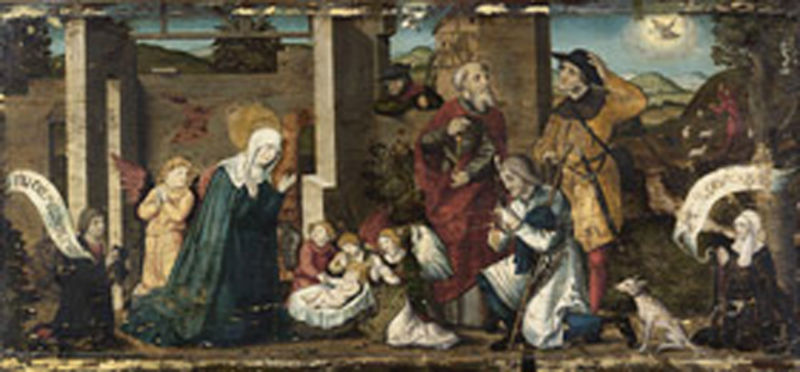
Titel: Anbetung des Kindes durch die Hirten mit einem Stifterpaar
Künstler: Hans Schäufelein (Schule)
Standort: Karlsruhe
Institution: Staatliche Kunsthalle Karlsruhe
Schlagwörter: baum, berg, blau, flügel, gemälde, gott, himmel, kopf, mann, umhang, vogel, weiß, wolken, bäume, frauen, gelb, grün, landschaft, menschen, stadt, braun, bunt, frau, grau, hell, hintergrund, holz, hut, hüte, kleid, licht, männer, nase, stroh, szene, säule, säulen, gebäude, haus, hund, rot, schloss, tier, tiere, tuch, wolke, leute, malerei, bart, bärte, wand, architektur, band, bibel, falten, gesicht, taube, trauer, bild, hände, niederlande, öl, feld, hügel, busch, sonne, boden, auge, gewand, gold, mantel, drei, kind, mutter, personen, gotik, renaissance, bauern, esel, kinder, stock, turm, engel, putte, schrift, fahnen, stab, fahne, berge, mauer, baby, schriftzug, banner, querformat, tafel, gefaltet, kopftuch, wandmalerei, bett, korb, deutsch, faltenwurf, knie, zeigen, unscharf, wände, mond, ruine, umgang, schaf, burg, scheune, religion, stern, nd, text, knien, soldat, nonne, beten, gebet, staunen, altar, besuch, heiligenschein, verschwommen, nimbus, christus, jesus, jesus christus, mauern, zimmermann, kniend, mittelalter, knieen, segen, stall, ehrfurcht, geistliche, schriftrolle, könige, tempel, heilige, fresko, anbeten, heilig, putten, maria, madonna, anbetung, betend, jerusalem, jesu, mutter gottes, hirte, hirten, schäfer, stahl, marie, putti, spruch, christentum, altdeutsch, christi, josef, joseph, verkündigung, bäum, banderole, geburt, krippe, säugling, wiege, erlöser, landschaftsausblick, geist, weihnacht, weihnachten, ochs, winkel, heilige familie, jesuskind, spruchband, predella, stifter, schriftband, christ, geburt christi, gast, wunder, heiliger geist, gabriel, hirt, geand, hütehund, gewandt, friedenstaube, bethlehem, emgel, betlehem, messias, maria geburt, niederkunft, jesu geburt, gottessohn, nordalpin, sohn gottes, engelsflügel, kniebeuge, heilige geist, christkind, hl. geist, bandarole, gloria, anbetung der hirten, krippenszene, banderolen, markgraf, kein, religioin, s, 1400, 1500, baldung, engelein, gesselschaft, hiretn, unscharfg, beten josef, knieen beten, soldatn, ohne dach, geburts christi, stiferin, stiferpaar, jodeph, angebung, unscharf!, christus in der krippe, christkönig, kneen, schlechte bildqualität!, heilland, erretter, jesus von nazaret, eine ebene, unswcharf